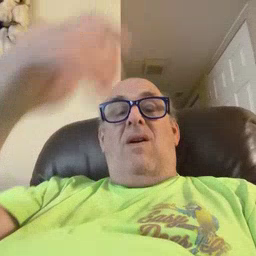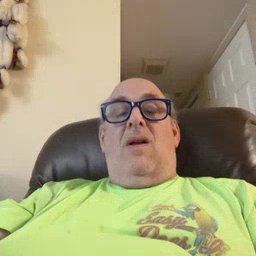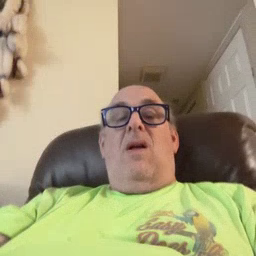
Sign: giraffe